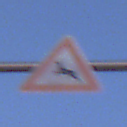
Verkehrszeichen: WildwechselRechts
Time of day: SunriseSunset
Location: Outdoor (Nature)
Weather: Clear
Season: NotSpecified
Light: Natural